Однородная планета радиуса $R$ не имеет атмосферы и не вращается. С поверхности планеты бросают камень под углом $\alpha$ к горизонту со скоростью $v_0$, равной первой космической скорости на поверхности этой планеты.
Найдите максимальную высоту подъёма камня над поверхностью планеты. На каком расстоянии от места броска, измеренном вдоль поверхности, камень упадёт?
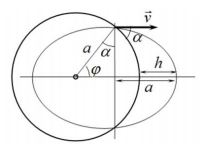
Ответ: $$h=R\sin\alpha.$$$$l=2R(\frac{\pi}{2}-\alpha).$$
Темы:
T, Жаутыковские